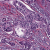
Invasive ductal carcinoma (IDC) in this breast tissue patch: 1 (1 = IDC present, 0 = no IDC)